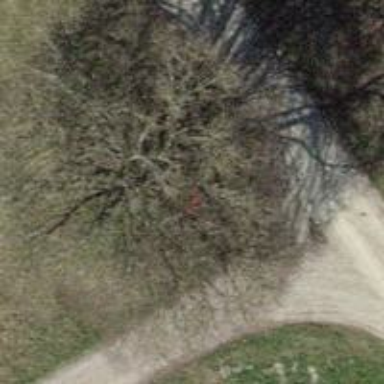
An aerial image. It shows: Red bench.